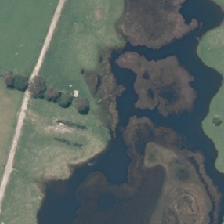
Land cover: lake_pond